Field crop: tomato
Growth stage: 2
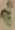
Species: solanum